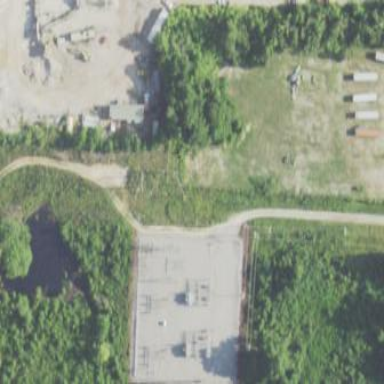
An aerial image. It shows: Distribution substation surrounded by fence.